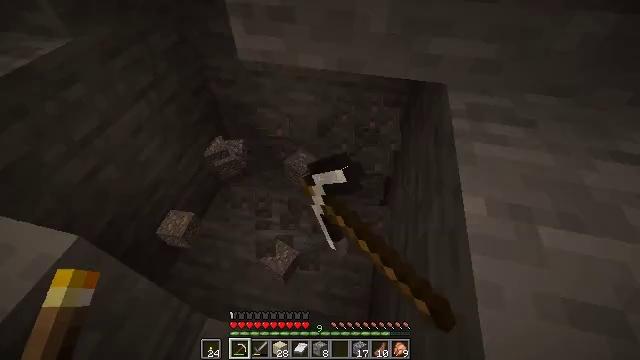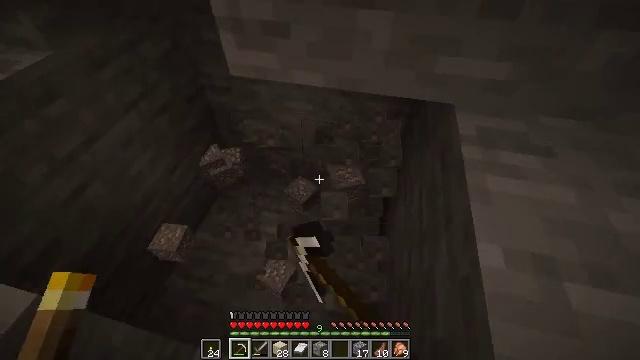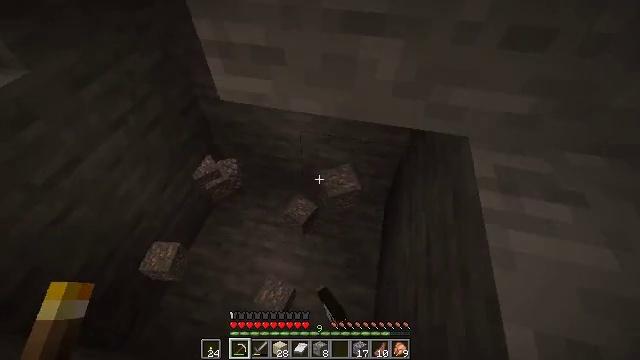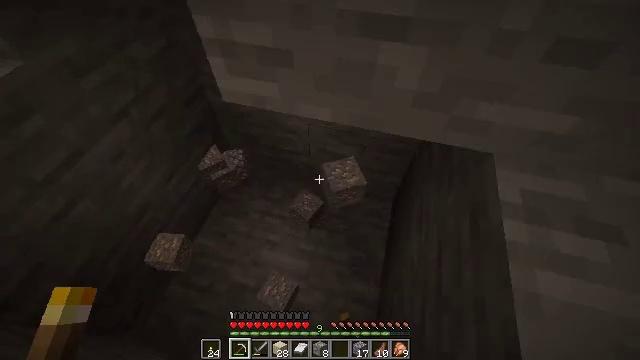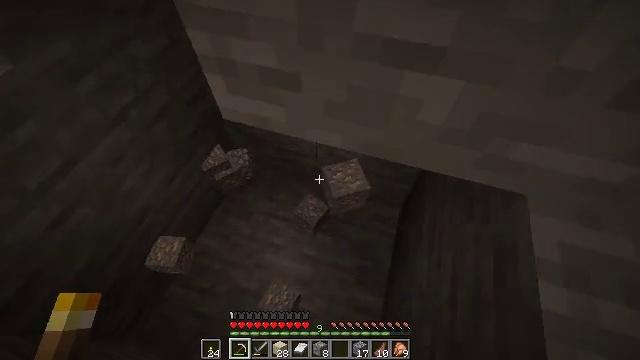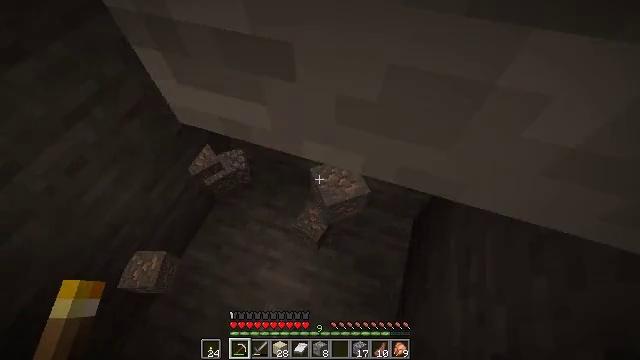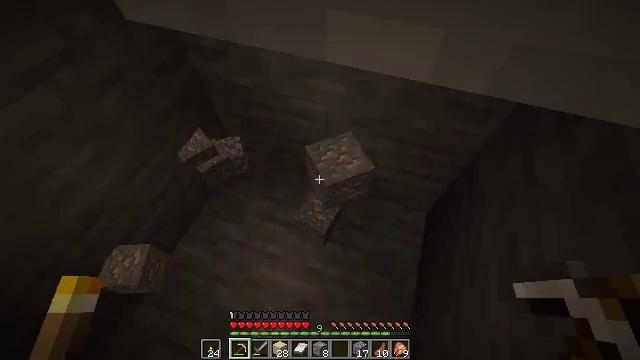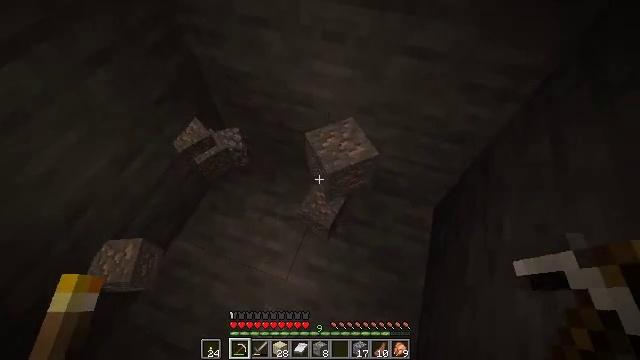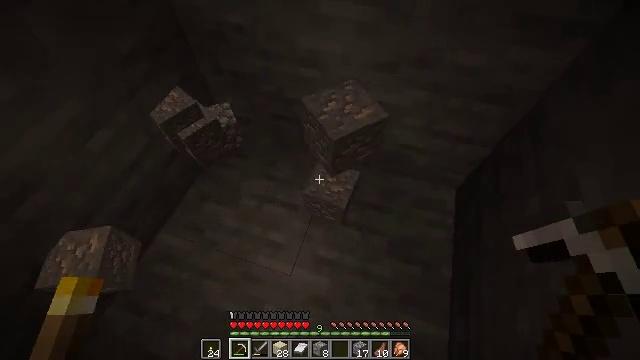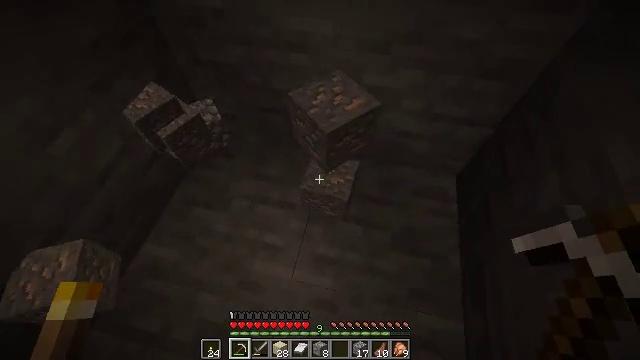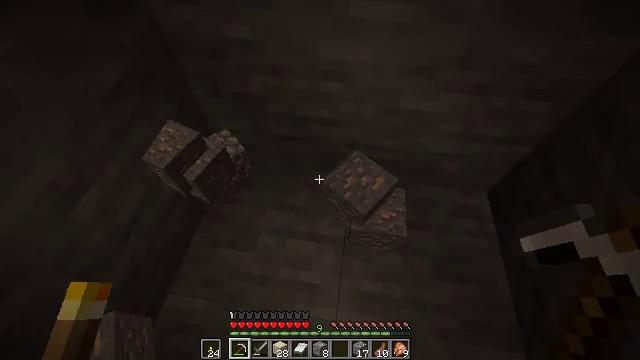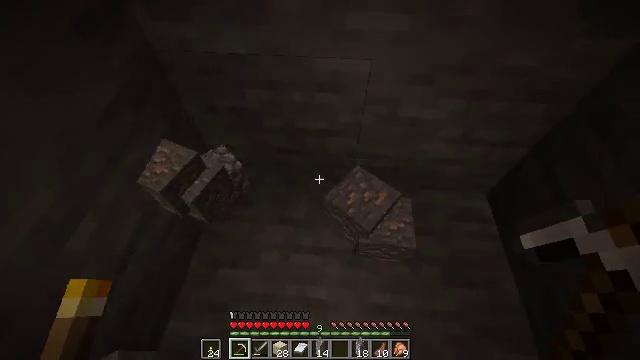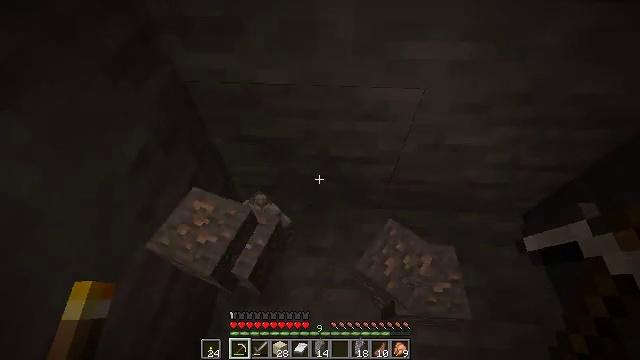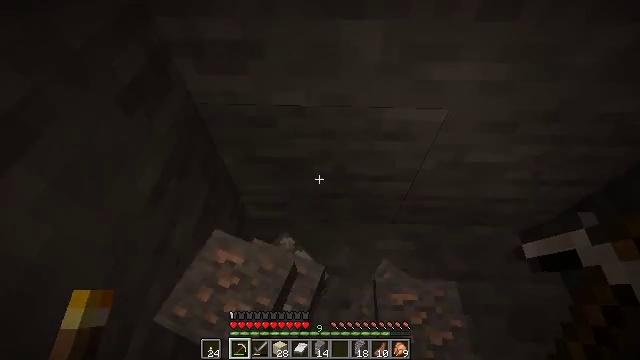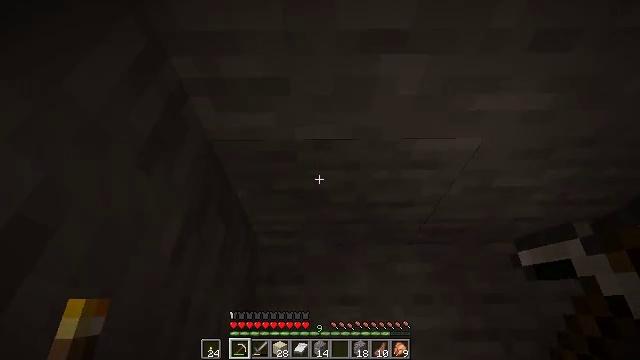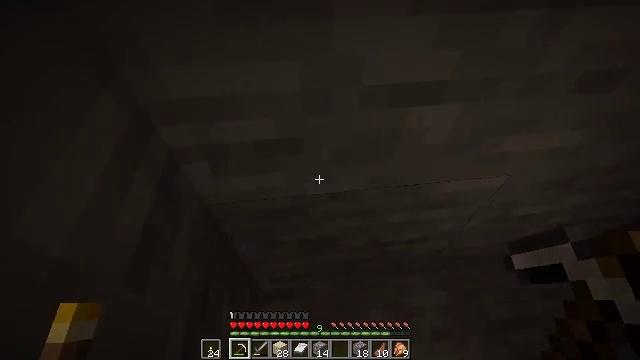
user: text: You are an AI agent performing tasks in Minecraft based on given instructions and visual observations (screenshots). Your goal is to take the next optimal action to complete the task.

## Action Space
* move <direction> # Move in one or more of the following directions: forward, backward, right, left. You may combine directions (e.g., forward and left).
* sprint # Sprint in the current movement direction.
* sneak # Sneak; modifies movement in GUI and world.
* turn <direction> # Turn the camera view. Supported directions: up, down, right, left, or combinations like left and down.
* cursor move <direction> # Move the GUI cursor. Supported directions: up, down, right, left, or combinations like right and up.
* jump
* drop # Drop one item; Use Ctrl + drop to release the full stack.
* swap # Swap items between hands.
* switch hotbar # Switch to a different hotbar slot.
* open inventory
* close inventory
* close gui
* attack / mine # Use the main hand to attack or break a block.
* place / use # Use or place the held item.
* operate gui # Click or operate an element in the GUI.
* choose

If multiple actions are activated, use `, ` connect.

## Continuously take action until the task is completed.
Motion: motion action
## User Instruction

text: Gather sand from the desert.
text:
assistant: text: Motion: move forward, attack / mine
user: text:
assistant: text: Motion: move forward
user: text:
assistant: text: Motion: move forward, turn left and down
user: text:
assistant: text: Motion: move forward, turn left and down
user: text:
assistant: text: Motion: move forward, turn left and down
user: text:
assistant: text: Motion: move forward and move left
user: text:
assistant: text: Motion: move forward and move left
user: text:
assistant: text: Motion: move forward and move left, turn right
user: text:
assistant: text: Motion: move forward and move left, turn right
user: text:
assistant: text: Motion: move forward and move left, turn right and up
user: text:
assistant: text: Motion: move forward and move left, turn right and up
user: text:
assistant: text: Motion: move forward and move left, turn right
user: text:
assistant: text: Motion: move forward and move left, turn right
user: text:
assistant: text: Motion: move forward and move left, turn right
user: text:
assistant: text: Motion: move forward and move left, turn right and up
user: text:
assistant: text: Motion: turn right and up
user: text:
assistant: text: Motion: turn right and up
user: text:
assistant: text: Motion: turn right and up
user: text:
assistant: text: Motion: turn right and up
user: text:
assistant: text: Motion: turn right and up
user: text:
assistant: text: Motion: no_op
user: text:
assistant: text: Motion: no_op
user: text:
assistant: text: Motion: no_op
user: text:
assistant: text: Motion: no_op
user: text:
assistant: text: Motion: move forward
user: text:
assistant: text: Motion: move forward, turn left
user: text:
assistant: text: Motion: move forward, turn left and up
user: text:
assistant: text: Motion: move forward, turn left and up
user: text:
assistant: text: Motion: move forward, turn left and up
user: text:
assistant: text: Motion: move forward, sprint, turn left and up